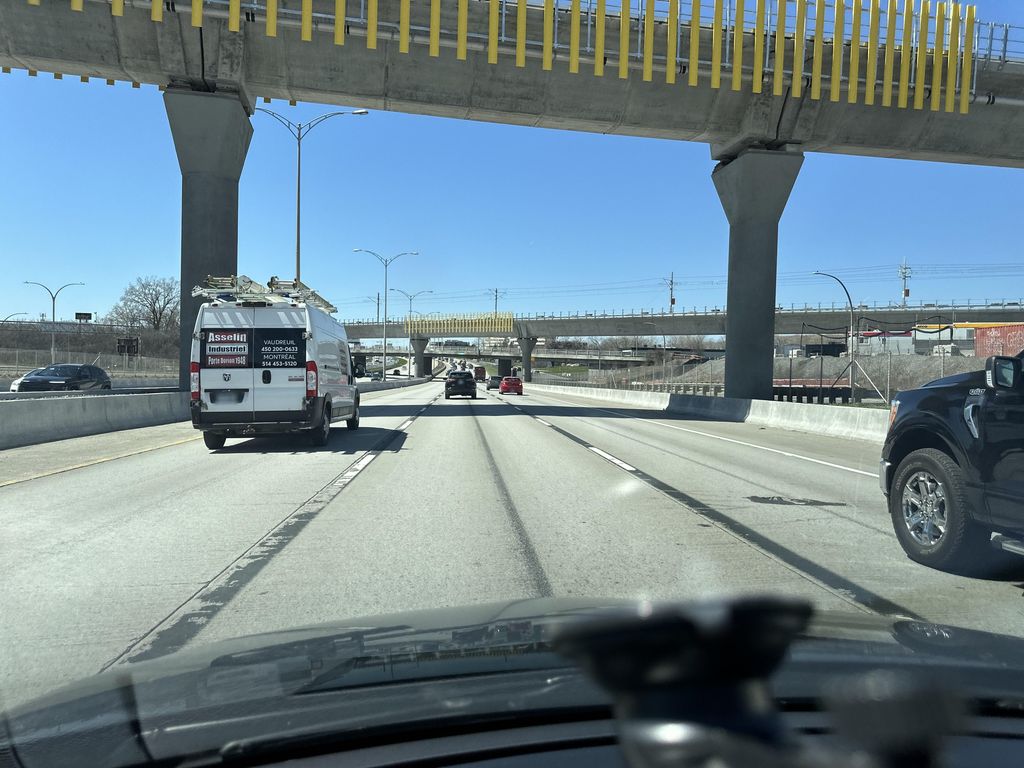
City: montreal